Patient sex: F
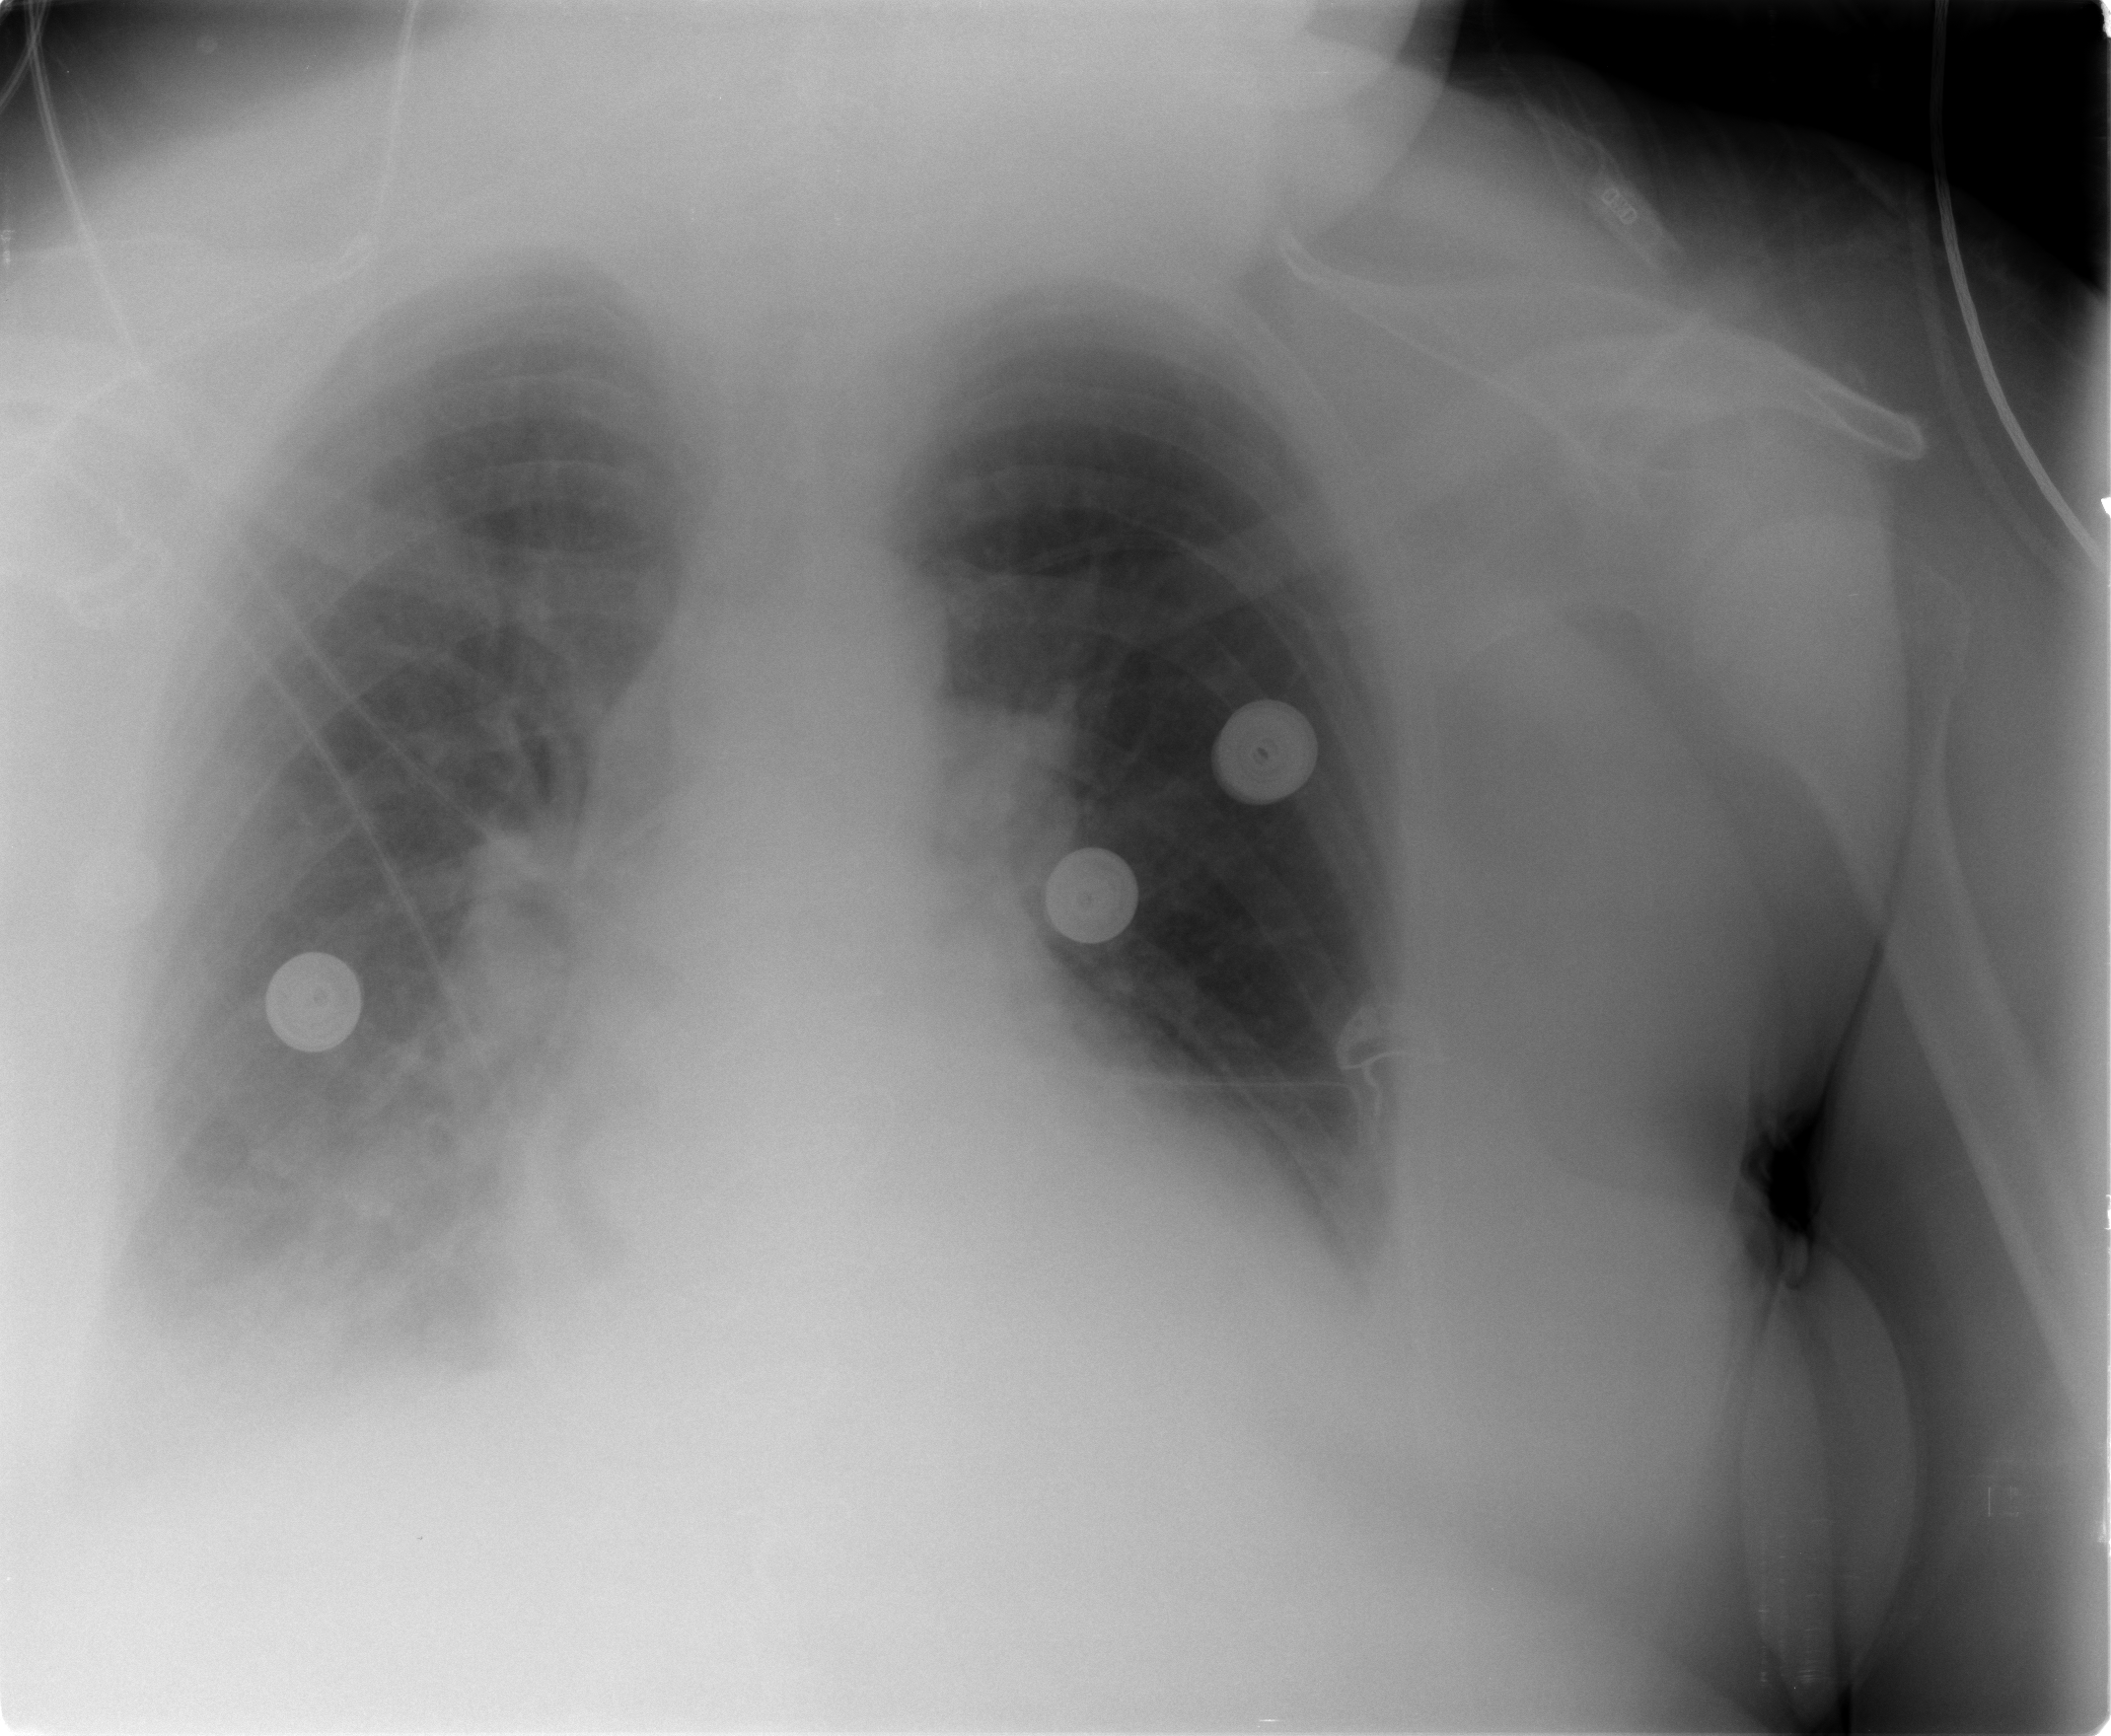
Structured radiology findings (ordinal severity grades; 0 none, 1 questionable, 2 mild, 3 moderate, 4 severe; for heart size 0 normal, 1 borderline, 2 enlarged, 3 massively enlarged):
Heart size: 2
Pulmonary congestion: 3
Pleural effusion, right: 2
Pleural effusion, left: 2
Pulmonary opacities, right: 2
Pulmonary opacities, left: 2
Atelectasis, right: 2
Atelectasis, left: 2